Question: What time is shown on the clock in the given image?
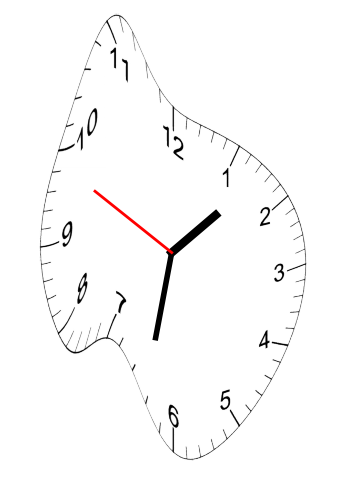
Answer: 01:31:49